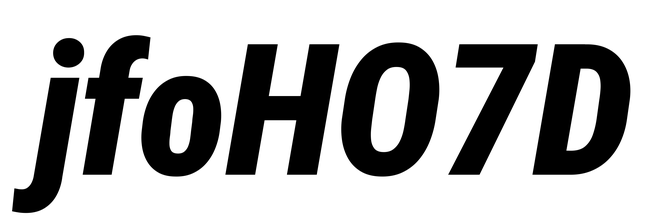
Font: Roboto-Italic_Condensed_Black_Italic